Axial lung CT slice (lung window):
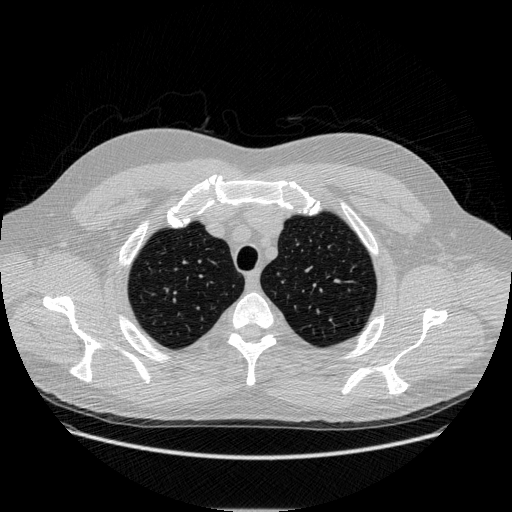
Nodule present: no